Interaction volume radius: 5 \u00c5
Interaction volume height: 10 \u00c5
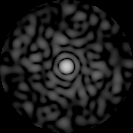
Disorder parameter: 0.7521